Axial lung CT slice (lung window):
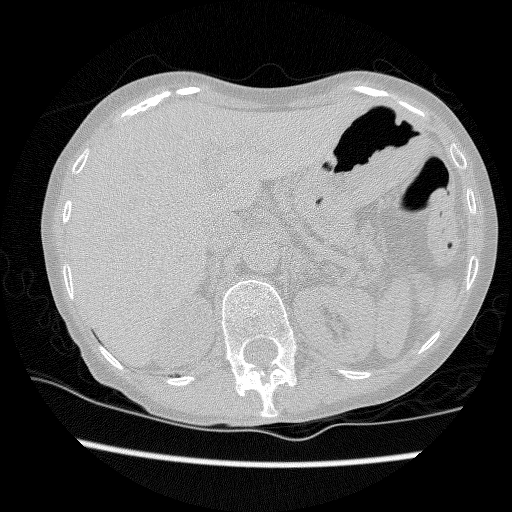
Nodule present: no